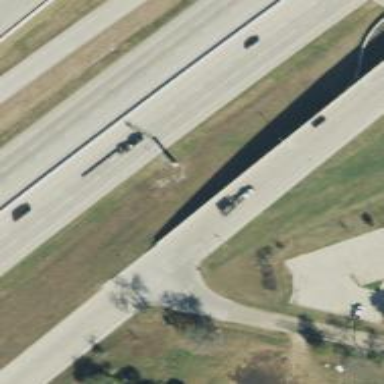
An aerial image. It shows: Asphalt tertiary road with frontage road.